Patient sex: F
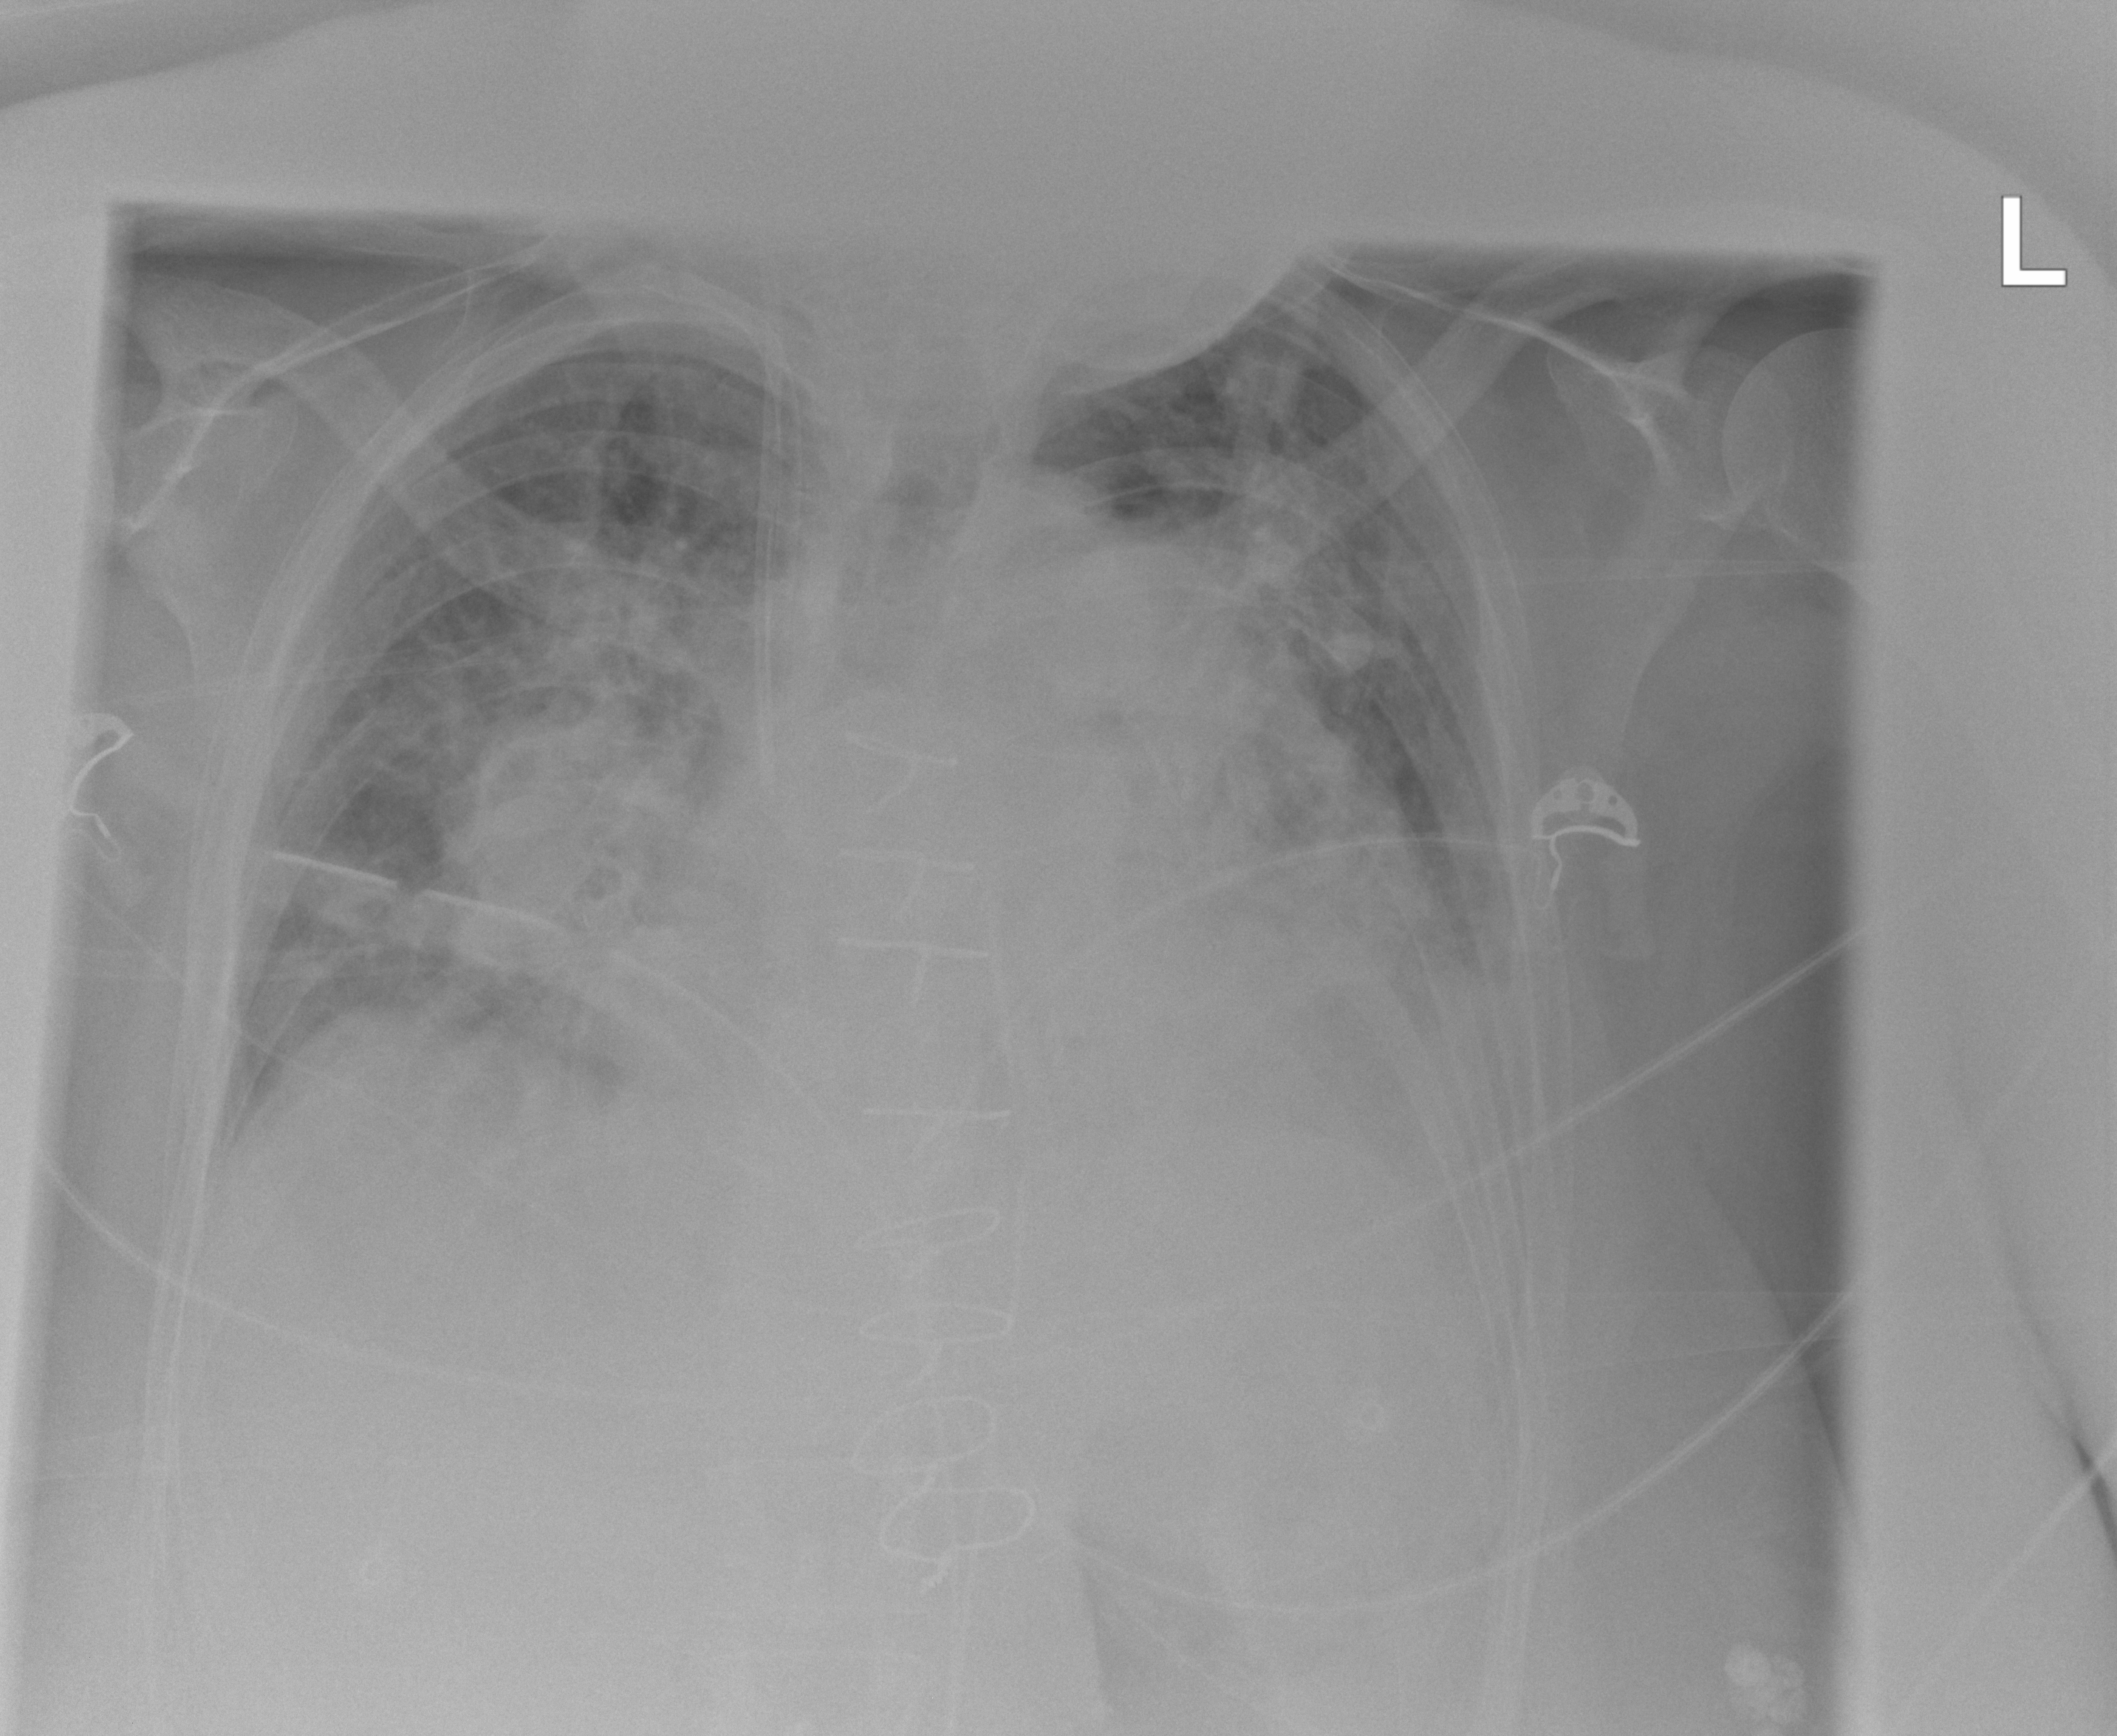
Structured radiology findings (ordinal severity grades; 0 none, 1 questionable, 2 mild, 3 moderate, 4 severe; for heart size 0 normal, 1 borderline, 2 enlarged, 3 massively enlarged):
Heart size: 2
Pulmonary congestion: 2
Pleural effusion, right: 1
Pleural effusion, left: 2
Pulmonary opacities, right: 2
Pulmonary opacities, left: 2
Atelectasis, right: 2
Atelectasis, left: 3